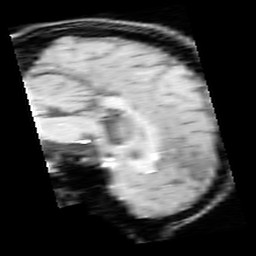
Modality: inplaneT1
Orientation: sagittal
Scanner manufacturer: ge
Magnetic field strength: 3 T
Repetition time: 0.3 s
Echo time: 0.0036 s